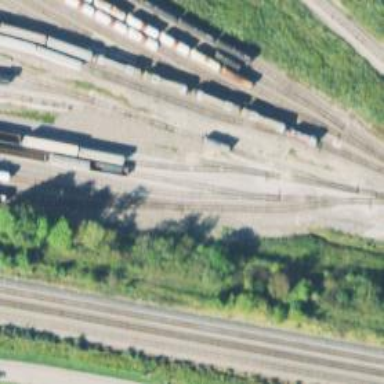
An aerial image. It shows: Railway yard used for servicing trains.